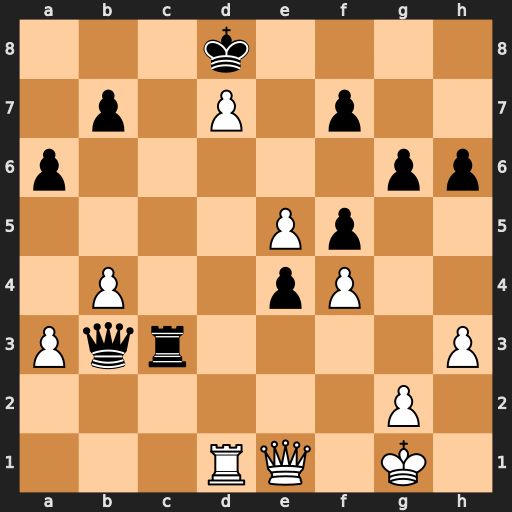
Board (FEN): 3k4/1p1P1p2/p5pp/4Pp2/1P2pP2/Pqr4P/6P1/3RQ1K1
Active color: w
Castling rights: -
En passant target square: -
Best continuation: e6 fxe6 Qh4+ g5 Qh5 Qxd1+ Qxd1